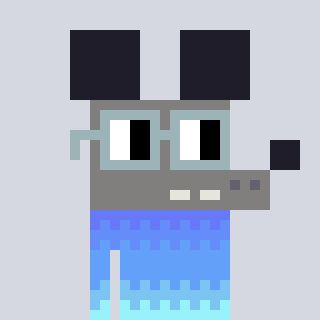
a pixel art character with square dark gray glasses, a mouse-shaped head and a grayscale-colored body on a cool background